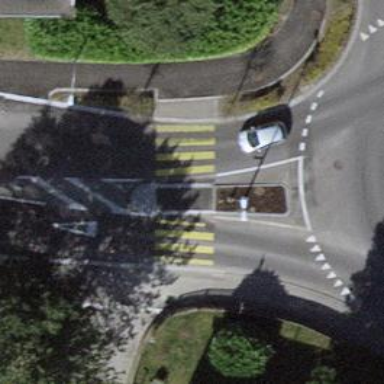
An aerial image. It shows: Marked zebra crossing with pedestrian island.